Question: When Im working with decimals in arrays, VBA is changing the decimal point into comma:

And, since the comma is already the separator, VBA is separating the decimals into two integer numbers(e.g. 0,01 into 0 and 01, and 0.21 into 0 and 21
Im using the split/join technique since I need to merge several arrays depending on an index.
Is there any way to stop VBA converting decimals from point to comma?
Thanks
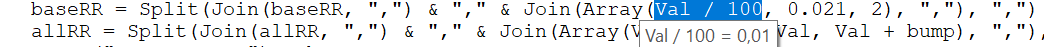
Answer: Use 'Str' and text values, as 'Join' always returns text:
'''
Join(Array(Str(Val / 100), "0.021", "2")
'''